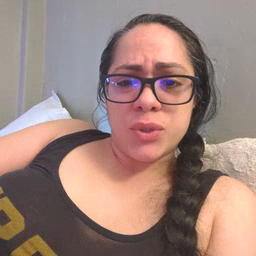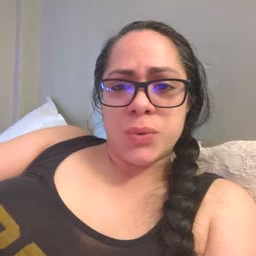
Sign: thankyou